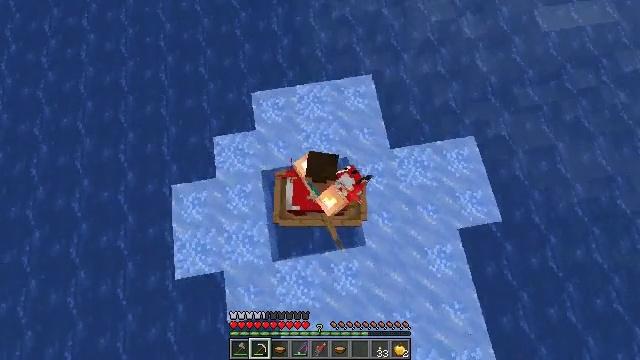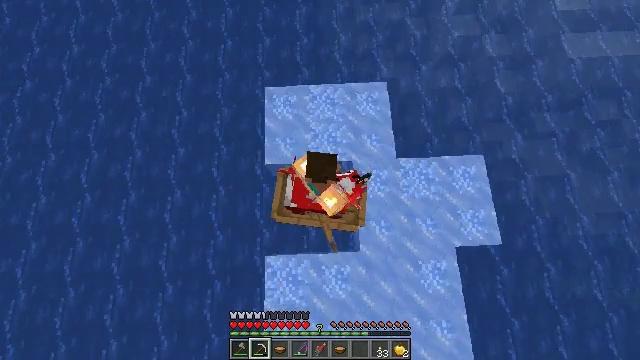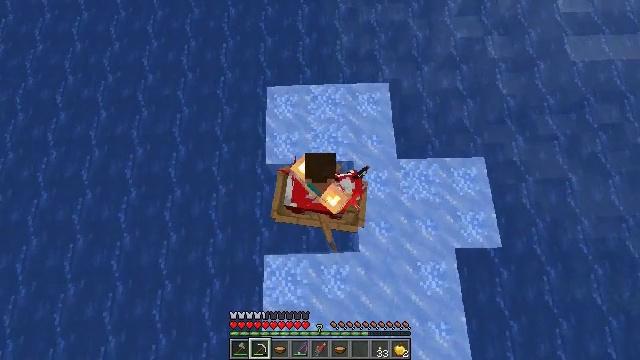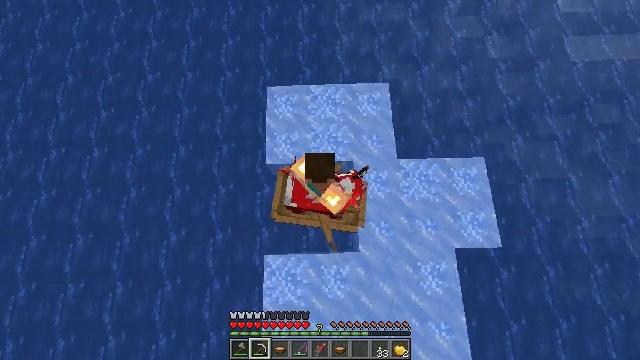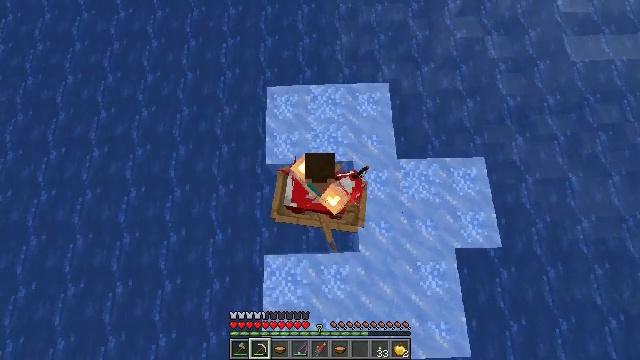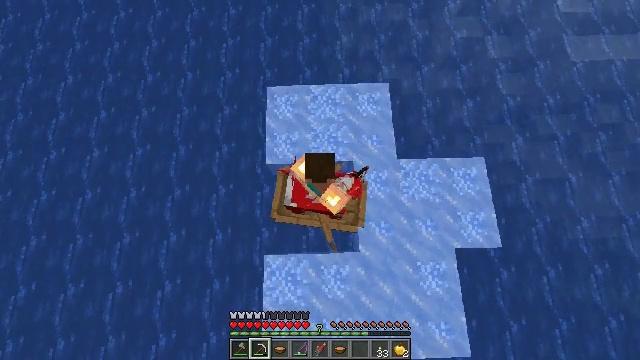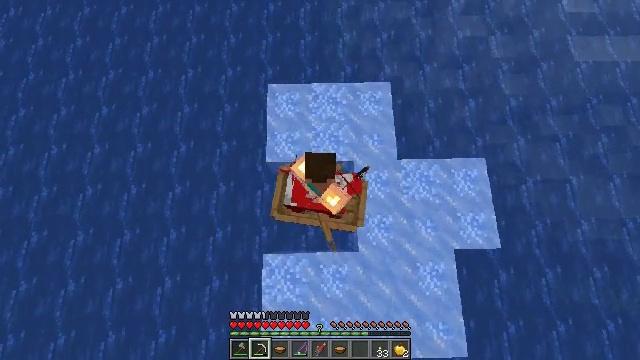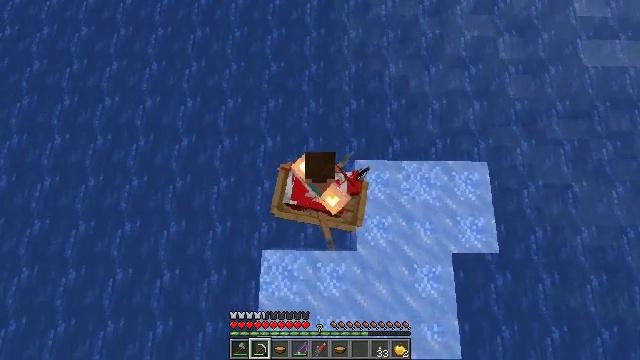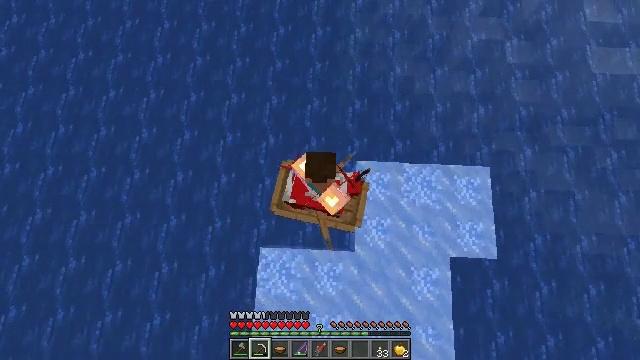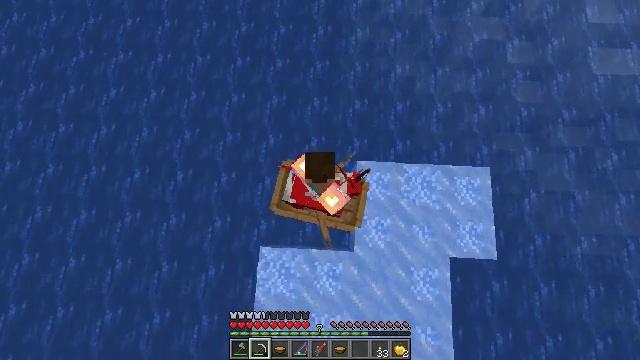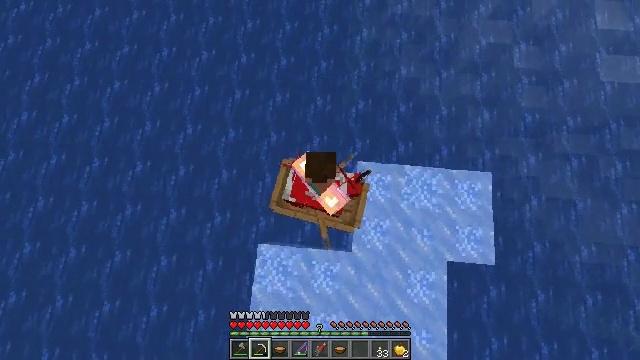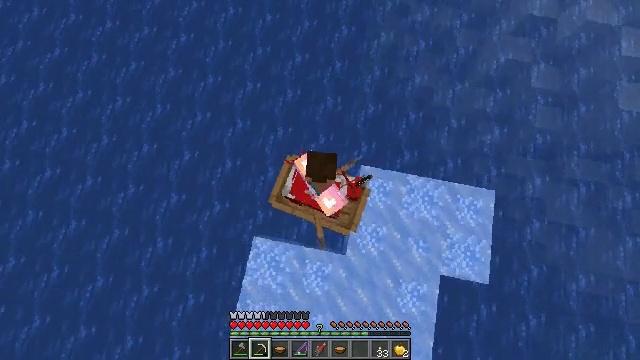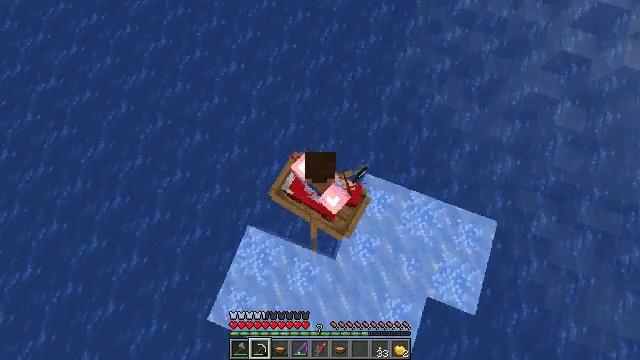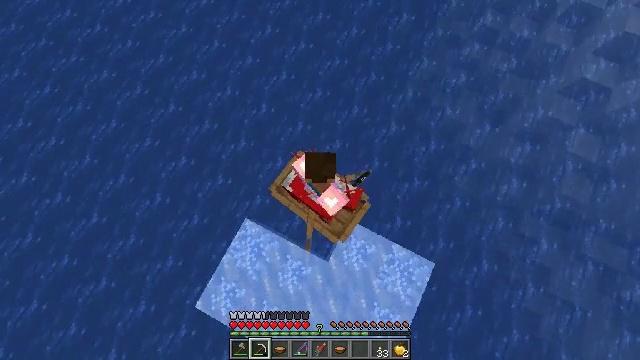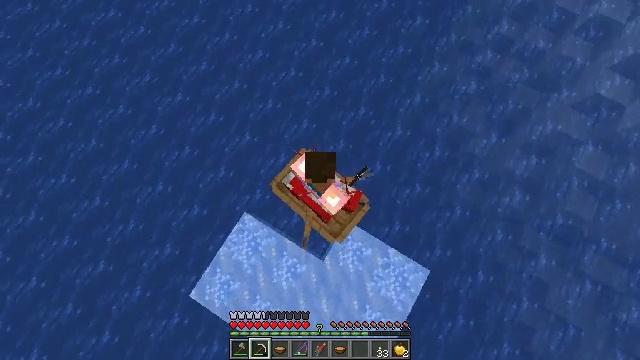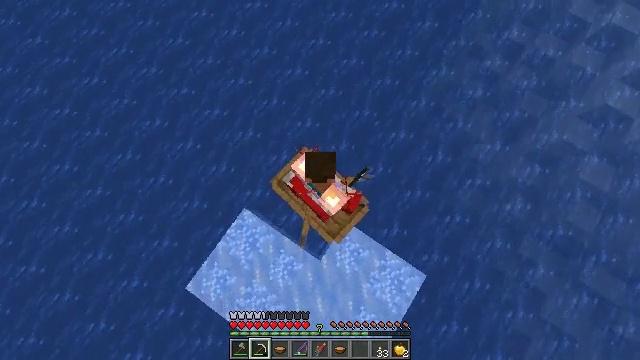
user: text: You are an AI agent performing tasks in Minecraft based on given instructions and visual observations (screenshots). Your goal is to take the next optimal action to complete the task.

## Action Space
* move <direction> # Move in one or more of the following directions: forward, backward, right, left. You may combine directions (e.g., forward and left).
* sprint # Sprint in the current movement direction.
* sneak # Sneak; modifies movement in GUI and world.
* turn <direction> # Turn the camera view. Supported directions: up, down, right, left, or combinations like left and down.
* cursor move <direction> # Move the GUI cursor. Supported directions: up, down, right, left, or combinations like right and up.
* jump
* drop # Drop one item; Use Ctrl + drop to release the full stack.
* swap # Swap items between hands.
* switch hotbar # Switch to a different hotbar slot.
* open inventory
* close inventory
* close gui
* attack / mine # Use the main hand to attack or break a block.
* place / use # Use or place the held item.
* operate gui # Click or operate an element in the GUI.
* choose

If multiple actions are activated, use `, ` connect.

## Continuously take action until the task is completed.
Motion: motion action
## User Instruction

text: Remove a name tag from the inventory.
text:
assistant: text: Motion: turn left
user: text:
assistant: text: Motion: no_op
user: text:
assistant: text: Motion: no_op
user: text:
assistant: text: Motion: no_op
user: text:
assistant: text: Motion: no_op
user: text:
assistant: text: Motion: no_op
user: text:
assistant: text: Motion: turn left and down
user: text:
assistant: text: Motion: turn left
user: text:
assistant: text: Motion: no_op
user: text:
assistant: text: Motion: turn left
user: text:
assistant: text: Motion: turn left
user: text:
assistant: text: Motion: turn left
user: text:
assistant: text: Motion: turn left
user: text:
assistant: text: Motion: turn left
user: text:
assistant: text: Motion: sprint, turn left
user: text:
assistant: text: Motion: move forward, sprint, jump
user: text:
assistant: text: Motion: move forward, sprint, jump
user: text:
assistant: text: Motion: move forward, sprint, jump
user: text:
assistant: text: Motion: move forward, sprint, jump
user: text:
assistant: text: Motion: move forward, sprint, jump
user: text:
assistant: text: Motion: move forward, sprint
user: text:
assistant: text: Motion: move forward, sprint, turn right
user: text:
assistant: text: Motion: move forward, sprint, turn right and down
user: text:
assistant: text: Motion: move forward, turn right and down
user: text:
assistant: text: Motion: turn right
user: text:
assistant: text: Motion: turn right
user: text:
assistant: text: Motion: turn right
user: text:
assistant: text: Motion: turn right
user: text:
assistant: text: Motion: turn right
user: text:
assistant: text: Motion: turn right and up